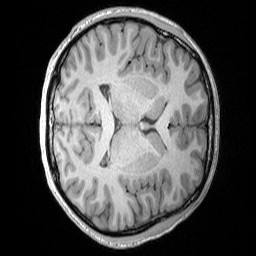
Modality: T1w
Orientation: axial
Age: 18
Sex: male
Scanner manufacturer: siemens
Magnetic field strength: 3 T
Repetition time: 1.9 s
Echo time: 0.00302 s